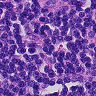
Metastatic tissue present: no